Question: I can't get authenticated. I click the login button, I enter username and password, but still the FacebookWebcontext.Current is like this:

So what is the problem, why doesn't it authenticate. is there a way to see what is the problem? What settings are wrong, or if facebook refused to issue the authentication for the app?
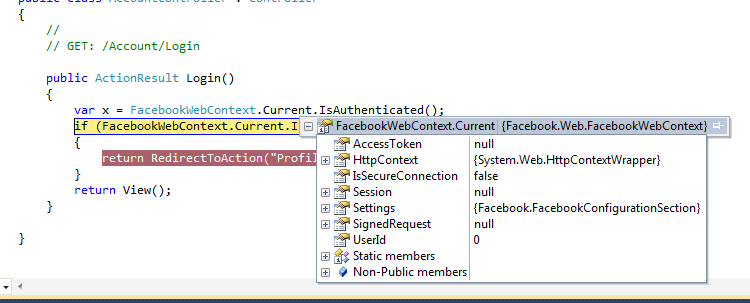
Answer: checkout the "samples" folder from the source code, for examples.